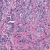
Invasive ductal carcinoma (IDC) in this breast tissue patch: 1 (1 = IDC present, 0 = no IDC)